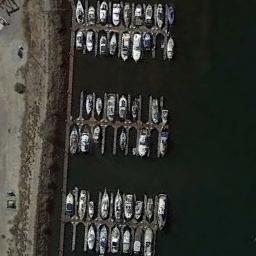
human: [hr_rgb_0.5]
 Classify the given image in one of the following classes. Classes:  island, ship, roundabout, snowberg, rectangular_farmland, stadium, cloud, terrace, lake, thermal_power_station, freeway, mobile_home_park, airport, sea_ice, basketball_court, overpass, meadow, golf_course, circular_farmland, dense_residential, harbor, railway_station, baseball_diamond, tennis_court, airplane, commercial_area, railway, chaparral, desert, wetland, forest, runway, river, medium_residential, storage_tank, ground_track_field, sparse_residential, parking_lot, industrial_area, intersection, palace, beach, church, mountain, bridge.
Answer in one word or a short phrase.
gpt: harbor